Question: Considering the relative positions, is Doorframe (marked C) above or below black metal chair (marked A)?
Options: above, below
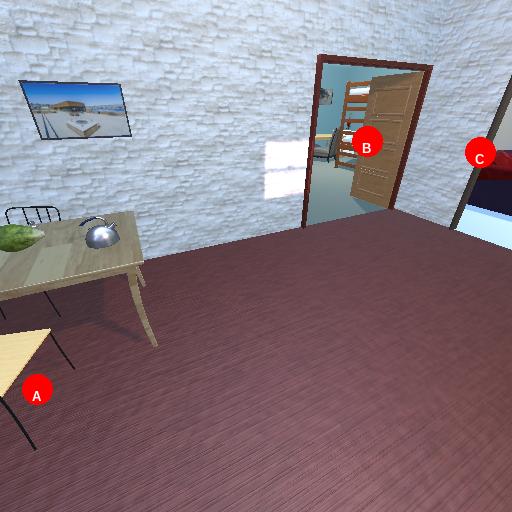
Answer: above